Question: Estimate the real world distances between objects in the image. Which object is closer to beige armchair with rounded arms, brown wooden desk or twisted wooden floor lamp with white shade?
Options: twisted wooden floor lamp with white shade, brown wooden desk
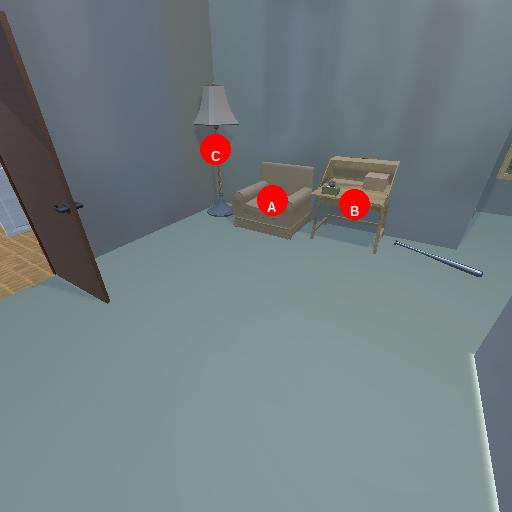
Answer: twisted wooden floor lamp with white shade